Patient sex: F
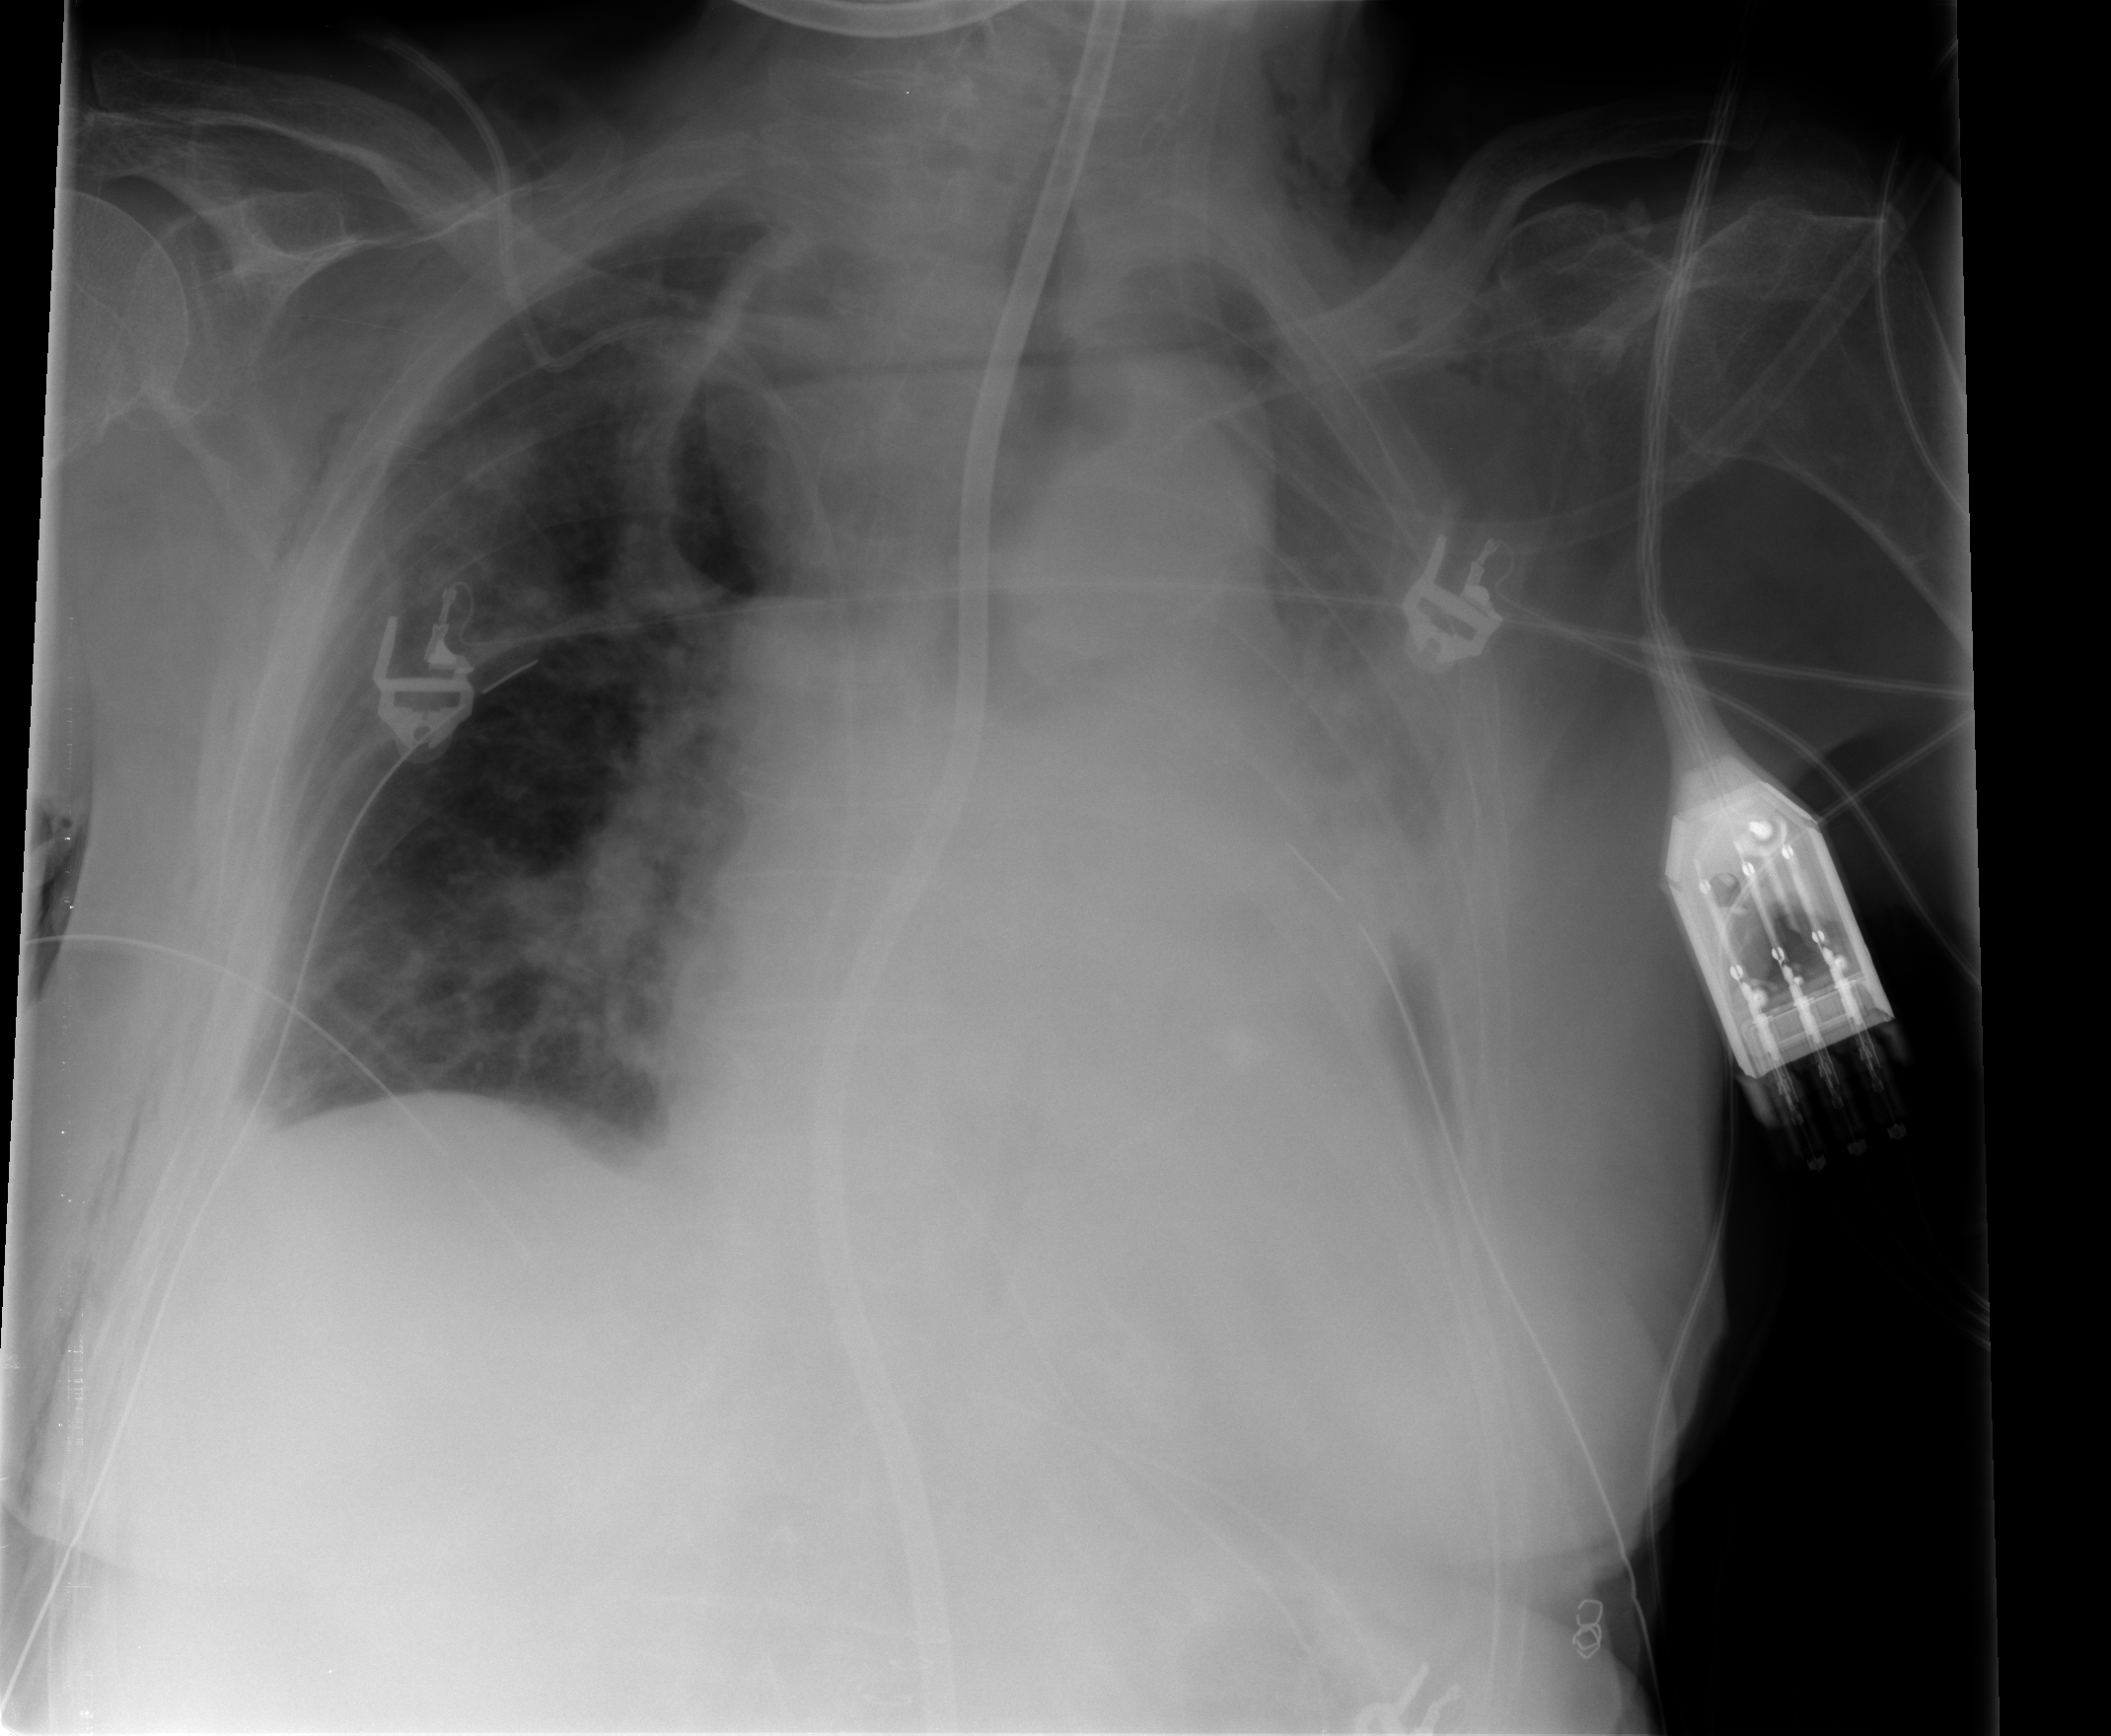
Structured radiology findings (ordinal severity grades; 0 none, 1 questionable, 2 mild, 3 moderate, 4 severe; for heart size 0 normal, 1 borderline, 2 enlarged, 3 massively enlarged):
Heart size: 2
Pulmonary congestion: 0
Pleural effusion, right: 1
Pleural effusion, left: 3
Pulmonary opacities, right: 2
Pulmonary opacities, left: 2
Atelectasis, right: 2
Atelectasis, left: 3